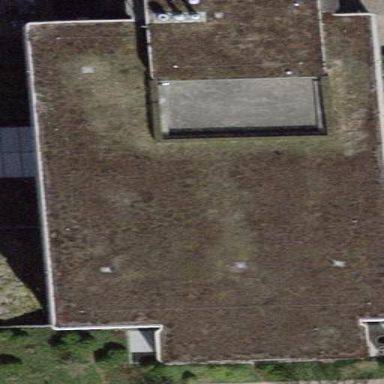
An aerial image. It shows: School building.